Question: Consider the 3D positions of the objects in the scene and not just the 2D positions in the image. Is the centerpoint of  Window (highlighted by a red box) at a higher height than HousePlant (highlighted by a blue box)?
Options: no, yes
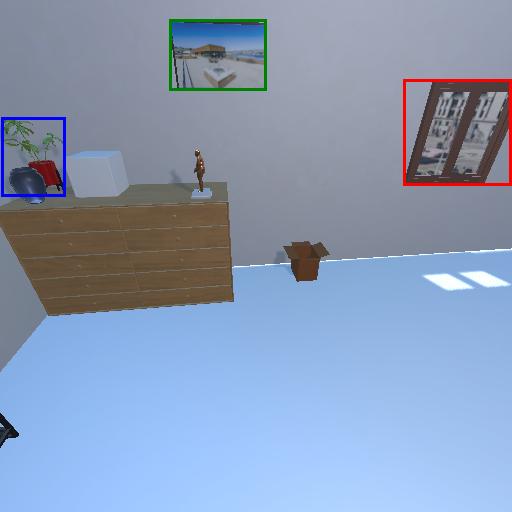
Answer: no